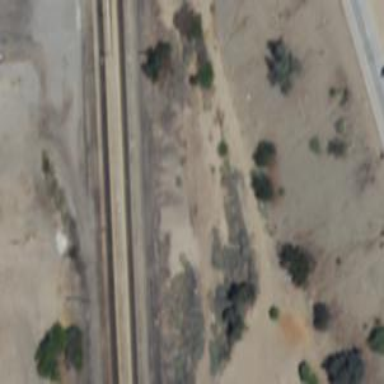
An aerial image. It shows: Abandoned railway yard is depicted.